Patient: sex M, age 55
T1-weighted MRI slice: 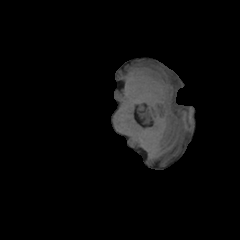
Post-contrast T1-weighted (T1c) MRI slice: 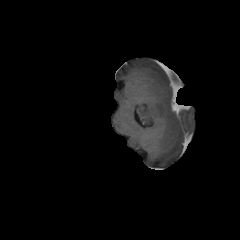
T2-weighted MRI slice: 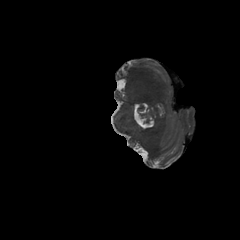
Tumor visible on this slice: no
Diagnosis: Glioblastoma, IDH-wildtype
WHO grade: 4